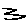
Label: zigzag